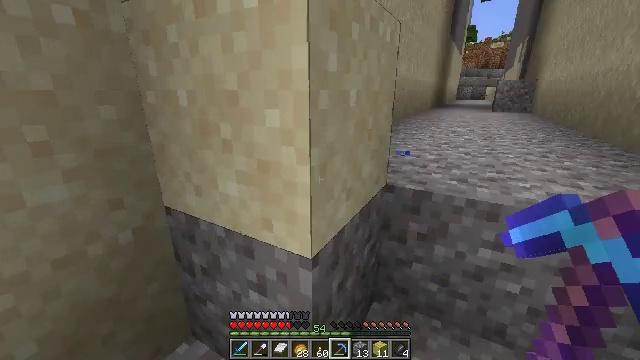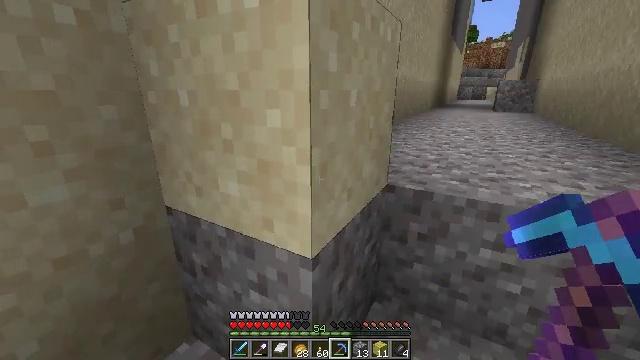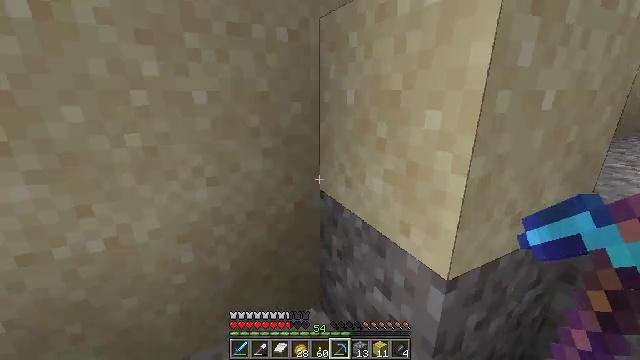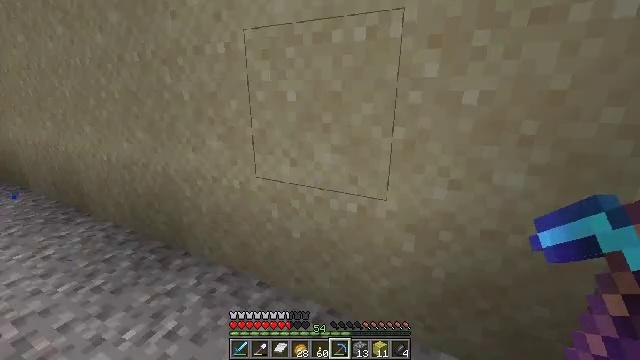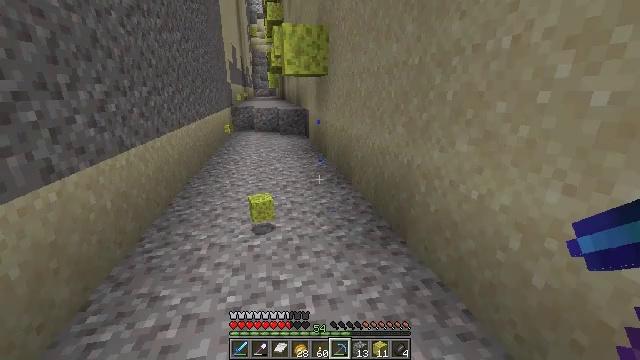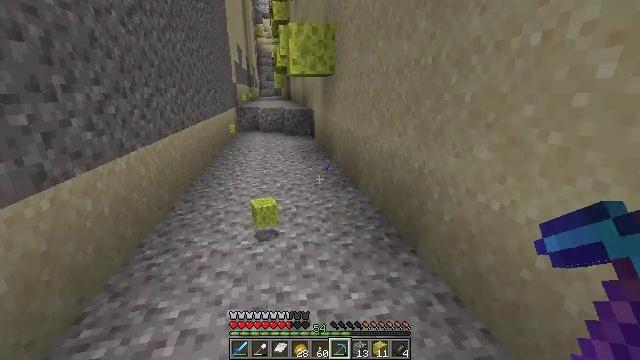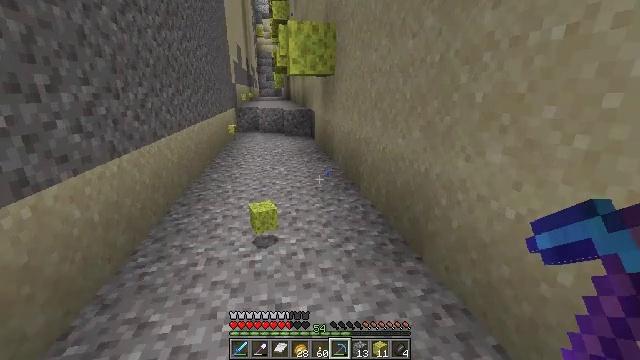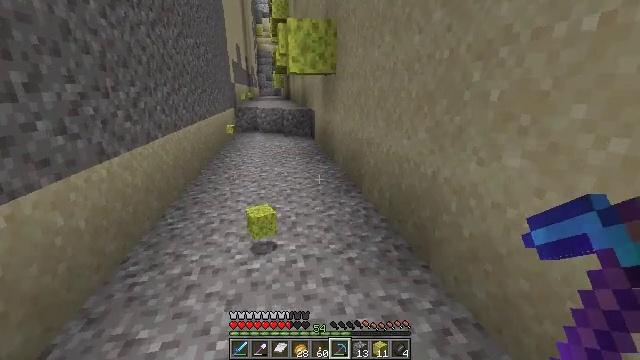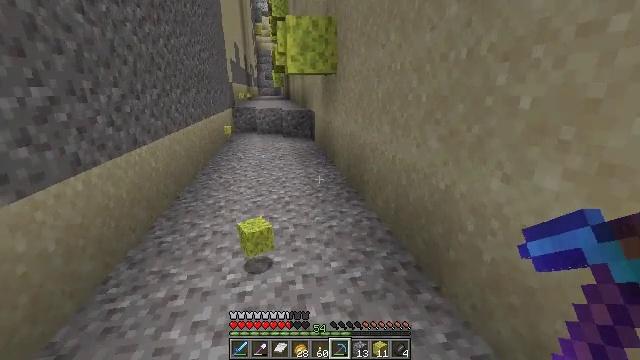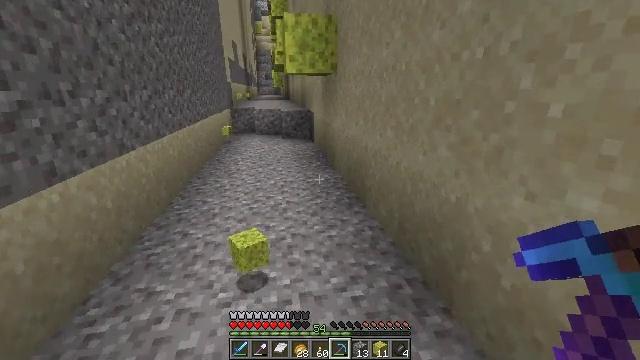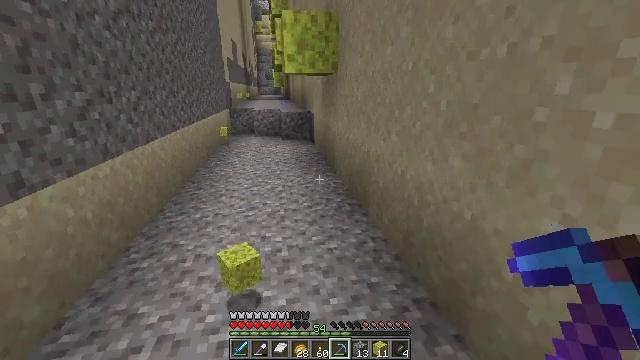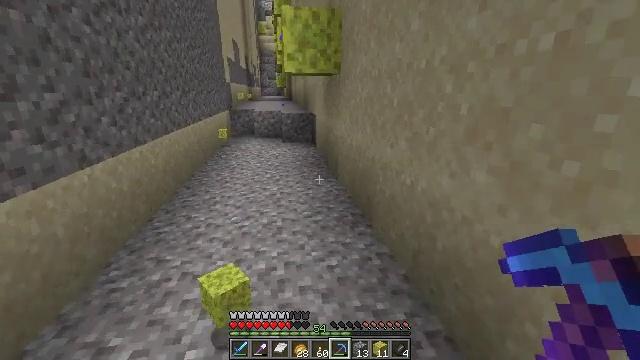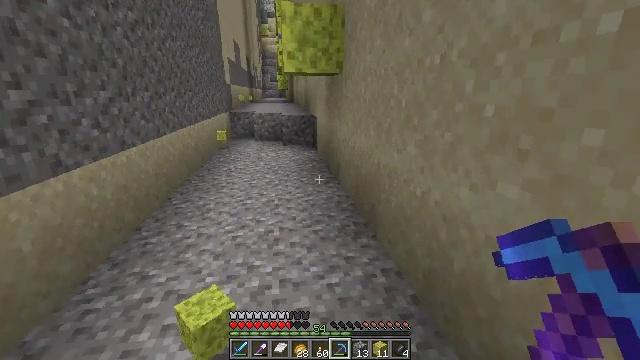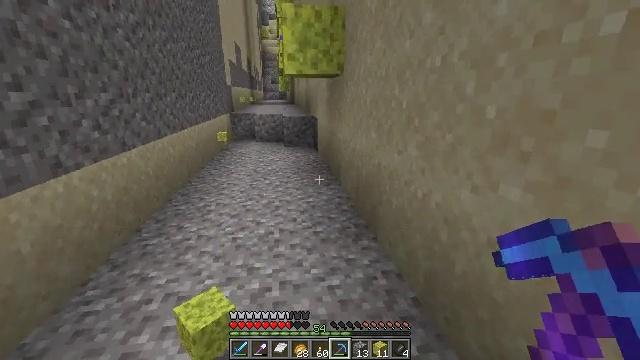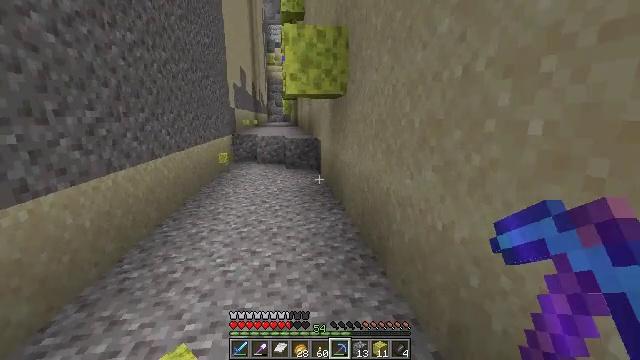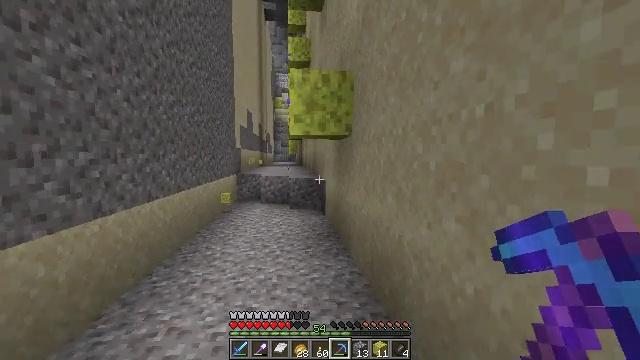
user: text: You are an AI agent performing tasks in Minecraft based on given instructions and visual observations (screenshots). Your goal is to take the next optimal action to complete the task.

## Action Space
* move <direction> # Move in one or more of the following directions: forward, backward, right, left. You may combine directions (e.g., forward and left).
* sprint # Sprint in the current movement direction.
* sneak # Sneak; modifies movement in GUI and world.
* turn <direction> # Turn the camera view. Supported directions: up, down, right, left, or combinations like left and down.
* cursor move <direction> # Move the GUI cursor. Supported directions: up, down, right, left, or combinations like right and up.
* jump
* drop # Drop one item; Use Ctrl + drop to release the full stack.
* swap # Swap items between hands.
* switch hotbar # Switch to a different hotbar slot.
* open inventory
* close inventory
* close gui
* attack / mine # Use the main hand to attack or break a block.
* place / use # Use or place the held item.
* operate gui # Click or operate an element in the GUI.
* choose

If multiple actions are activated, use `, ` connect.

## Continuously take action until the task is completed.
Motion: motion action
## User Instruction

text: Break the wet sponge block.
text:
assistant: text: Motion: no_op
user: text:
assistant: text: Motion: turn left
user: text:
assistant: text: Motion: turn left
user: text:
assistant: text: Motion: move forward, turn left
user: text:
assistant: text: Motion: move forward, turn left
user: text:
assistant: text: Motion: move forward
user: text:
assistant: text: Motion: move forward
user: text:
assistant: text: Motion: move forward
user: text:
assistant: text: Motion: move forward
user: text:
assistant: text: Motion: move forward
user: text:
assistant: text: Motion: move forward
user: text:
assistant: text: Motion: move forward
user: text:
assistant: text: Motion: move forward
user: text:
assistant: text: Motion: move forward, turn up
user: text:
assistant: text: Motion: move forward, turn left and up
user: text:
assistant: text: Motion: move forward, turn up
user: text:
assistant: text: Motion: move forward, turn up
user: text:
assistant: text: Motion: move forward, turn up
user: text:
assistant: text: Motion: move forward, attack / mine
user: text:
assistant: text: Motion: move forward, attack / mine
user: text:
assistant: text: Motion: move forward, attack / mine
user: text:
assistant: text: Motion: move forward, attack / mine
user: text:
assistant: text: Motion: move forward, turn up, attack / mine
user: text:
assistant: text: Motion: move forward, turn up, attack / mine
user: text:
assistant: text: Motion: move forward, turn up, attack / mine
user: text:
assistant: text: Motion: move forward, turn up, attack / mine
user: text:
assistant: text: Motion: move forward, turn up, attack / mine
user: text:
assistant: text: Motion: turn up, attack / mine
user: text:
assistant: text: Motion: turn up, attack / mine
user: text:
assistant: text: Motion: attack / mine